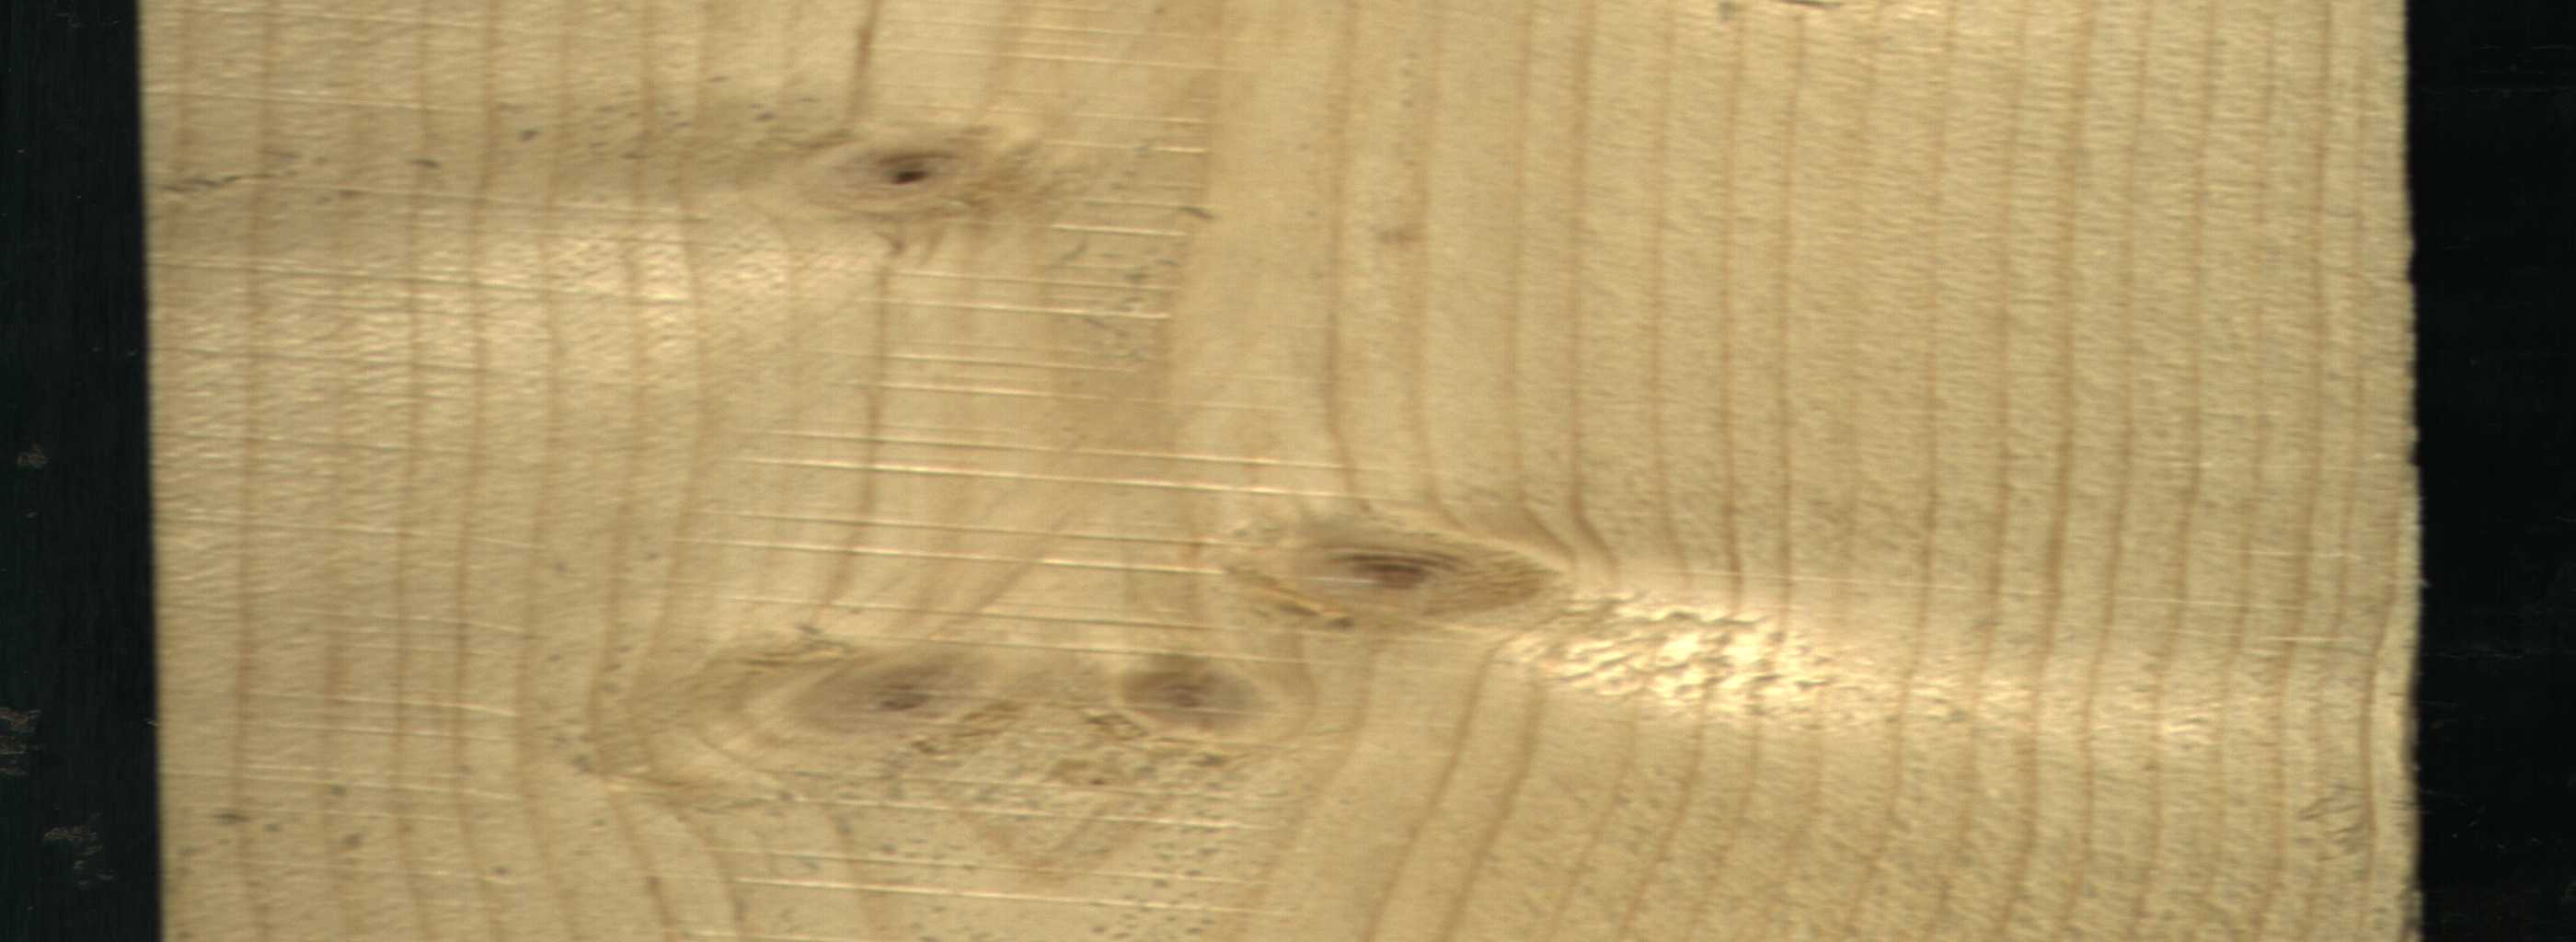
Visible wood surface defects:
Live_Knot
Live_Knot
Live_Knot
Live_Knot